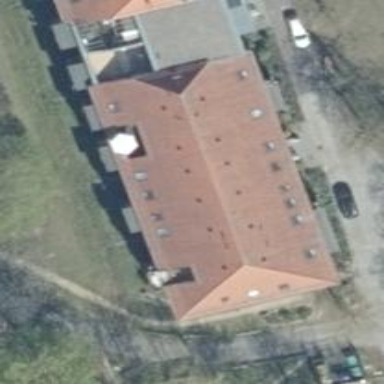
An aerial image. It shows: Apartment building with hipped roof.